Aerial crown-view tile of a tropical tree (Barro Colorado Island, Panama), acquired 20250818:
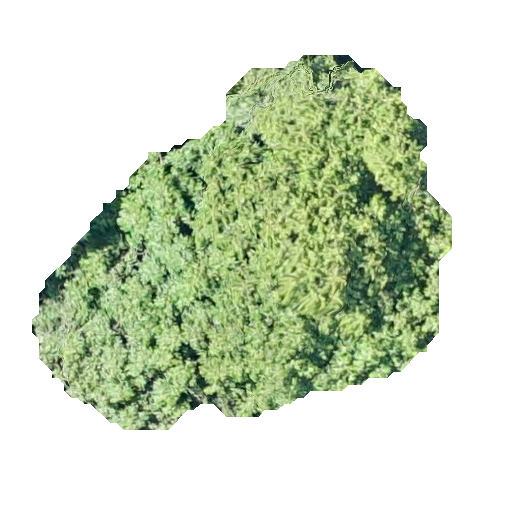
Species: Guarea guidonia
GBIF accepted scientific name: Guarea guidonia
Crown area: 152.076 m²